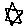
Label: star